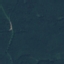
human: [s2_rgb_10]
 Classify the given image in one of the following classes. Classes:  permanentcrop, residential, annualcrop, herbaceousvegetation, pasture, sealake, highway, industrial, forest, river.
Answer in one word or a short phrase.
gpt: Forest